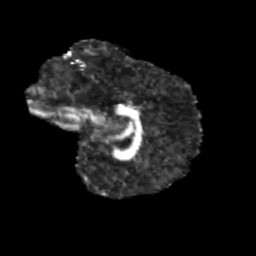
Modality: FA
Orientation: sagittal
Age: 9
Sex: male
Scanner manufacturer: siemens
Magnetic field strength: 3 T
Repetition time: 3.8 s
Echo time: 0.07 s